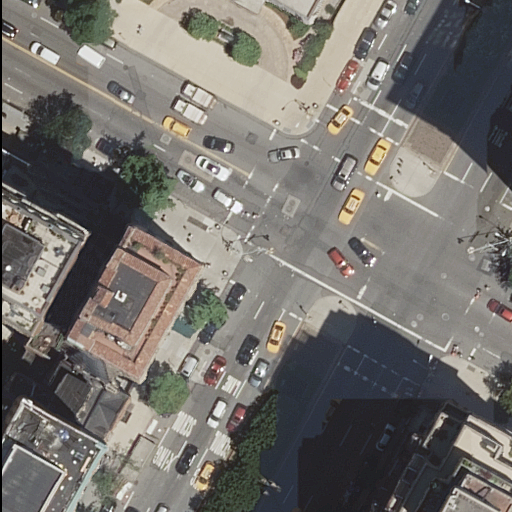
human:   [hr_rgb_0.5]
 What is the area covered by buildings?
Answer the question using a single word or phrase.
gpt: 1833m2

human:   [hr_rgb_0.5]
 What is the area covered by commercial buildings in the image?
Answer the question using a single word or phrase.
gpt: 0m2

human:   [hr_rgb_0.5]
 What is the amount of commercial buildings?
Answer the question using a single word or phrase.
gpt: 0

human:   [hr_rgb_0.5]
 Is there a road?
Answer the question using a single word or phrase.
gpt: yes

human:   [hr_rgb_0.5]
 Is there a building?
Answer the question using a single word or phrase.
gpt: yes

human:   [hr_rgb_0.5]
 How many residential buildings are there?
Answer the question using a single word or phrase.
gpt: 8

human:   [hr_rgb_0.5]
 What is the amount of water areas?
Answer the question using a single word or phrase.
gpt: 0

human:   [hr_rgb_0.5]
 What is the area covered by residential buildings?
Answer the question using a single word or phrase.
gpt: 1833m2

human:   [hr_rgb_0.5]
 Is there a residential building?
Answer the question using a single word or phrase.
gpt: yes

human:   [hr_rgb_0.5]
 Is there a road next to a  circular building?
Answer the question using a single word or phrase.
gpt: no

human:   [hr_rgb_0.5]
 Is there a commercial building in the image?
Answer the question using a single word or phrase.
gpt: no

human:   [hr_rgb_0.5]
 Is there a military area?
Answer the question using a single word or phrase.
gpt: no

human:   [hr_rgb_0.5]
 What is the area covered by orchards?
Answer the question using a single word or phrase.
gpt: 0m2

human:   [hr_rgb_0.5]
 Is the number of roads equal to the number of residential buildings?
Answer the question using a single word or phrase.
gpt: no

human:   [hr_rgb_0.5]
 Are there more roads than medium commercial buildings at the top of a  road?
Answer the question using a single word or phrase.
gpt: yes

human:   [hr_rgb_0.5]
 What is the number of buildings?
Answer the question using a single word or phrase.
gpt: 8

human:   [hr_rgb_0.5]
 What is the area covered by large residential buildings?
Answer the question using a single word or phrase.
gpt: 0m2

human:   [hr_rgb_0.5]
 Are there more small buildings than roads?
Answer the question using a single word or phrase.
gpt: no

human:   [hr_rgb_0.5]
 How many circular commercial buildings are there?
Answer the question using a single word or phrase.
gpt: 0

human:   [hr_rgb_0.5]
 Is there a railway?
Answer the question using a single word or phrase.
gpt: no

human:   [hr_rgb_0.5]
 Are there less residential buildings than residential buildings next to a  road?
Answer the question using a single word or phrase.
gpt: no

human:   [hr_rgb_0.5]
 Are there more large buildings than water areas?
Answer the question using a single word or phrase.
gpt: no

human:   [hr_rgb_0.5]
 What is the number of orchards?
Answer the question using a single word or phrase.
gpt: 0

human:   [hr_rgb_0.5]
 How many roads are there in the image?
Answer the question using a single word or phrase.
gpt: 3

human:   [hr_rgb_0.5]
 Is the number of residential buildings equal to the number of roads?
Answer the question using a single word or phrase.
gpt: no

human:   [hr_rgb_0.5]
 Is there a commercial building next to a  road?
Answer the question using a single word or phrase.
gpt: no

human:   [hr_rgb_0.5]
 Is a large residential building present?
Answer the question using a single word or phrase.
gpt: no

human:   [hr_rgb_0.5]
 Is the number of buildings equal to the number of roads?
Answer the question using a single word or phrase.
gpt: no

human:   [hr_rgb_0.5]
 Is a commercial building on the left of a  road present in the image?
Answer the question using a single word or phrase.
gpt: no

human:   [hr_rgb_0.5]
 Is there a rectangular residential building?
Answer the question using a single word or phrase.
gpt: yes

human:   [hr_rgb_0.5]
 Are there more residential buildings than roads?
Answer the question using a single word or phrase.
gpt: yes

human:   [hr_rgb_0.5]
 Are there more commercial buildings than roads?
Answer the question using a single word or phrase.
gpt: no

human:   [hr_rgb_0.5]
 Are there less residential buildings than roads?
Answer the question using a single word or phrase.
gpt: no

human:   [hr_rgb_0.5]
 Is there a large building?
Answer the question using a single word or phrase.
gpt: no

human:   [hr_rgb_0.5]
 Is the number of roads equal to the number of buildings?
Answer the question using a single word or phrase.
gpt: no

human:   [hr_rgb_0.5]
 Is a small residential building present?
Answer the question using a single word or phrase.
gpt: yes

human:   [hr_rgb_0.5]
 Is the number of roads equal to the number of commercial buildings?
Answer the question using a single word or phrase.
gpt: no

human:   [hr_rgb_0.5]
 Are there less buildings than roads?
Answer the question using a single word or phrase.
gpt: no

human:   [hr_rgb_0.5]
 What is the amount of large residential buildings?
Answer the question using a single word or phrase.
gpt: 0

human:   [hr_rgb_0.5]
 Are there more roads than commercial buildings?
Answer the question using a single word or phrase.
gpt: yes

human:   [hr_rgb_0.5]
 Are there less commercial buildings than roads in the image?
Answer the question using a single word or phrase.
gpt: yes

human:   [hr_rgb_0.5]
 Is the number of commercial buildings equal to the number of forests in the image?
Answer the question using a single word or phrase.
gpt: yes

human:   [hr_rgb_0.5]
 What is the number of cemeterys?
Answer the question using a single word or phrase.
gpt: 0

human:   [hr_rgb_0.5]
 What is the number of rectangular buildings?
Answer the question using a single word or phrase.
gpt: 7

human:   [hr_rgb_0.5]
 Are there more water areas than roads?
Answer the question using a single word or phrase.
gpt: no

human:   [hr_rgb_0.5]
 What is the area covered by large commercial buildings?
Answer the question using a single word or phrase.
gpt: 0m2

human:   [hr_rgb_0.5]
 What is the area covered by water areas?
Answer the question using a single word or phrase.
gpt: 0m2

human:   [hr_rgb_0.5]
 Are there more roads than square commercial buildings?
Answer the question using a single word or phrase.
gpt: yes

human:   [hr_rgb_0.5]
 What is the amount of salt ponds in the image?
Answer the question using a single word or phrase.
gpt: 0

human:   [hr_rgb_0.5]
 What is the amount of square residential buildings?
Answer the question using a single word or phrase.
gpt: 0

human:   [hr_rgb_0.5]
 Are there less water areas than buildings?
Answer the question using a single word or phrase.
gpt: yes

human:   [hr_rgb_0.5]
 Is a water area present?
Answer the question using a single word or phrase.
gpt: no

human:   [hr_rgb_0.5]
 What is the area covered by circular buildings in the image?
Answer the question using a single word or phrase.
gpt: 0m2

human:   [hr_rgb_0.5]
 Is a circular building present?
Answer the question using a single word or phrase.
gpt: no

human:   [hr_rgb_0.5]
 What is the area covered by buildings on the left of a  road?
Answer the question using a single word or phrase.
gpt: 1634m2

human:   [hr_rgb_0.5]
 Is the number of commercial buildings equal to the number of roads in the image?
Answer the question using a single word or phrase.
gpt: no

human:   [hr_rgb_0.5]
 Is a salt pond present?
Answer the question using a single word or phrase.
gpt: no

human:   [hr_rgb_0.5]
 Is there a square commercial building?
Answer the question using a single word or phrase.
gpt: no

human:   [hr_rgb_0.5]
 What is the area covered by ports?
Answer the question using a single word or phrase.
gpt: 0m2

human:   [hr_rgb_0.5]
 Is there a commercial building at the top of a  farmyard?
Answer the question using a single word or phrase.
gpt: no

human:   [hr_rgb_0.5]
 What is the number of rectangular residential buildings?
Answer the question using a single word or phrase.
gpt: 7

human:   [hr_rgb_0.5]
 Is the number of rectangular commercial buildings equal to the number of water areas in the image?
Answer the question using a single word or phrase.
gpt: yes

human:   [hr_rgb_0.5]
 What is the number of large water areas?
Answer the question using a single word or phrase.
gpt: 0

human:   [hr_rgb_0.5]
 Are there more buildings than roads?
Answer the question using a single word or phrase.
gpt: yes